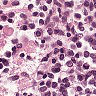
Metastatic tissue present: no